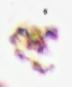
Label: Detritus